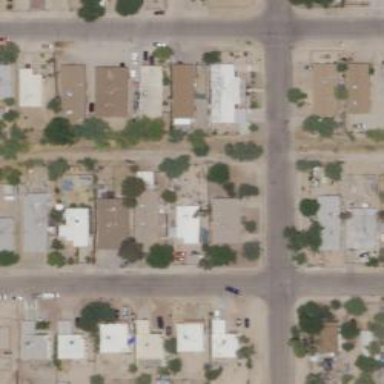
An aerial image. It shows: Alleyway designated as service road.